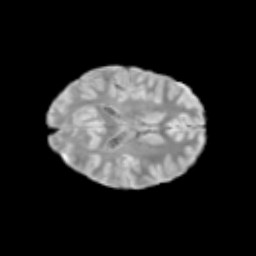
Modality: T2w
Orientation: axial
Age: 11
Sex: female
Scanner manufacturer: siemens
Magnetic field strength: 3 T
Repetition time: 3.8 s
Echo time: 0.07 s